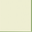
Piece: xx